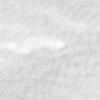
Label: no_change